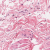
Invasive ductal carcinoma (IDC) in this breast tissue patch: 0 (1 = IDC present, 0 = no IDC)